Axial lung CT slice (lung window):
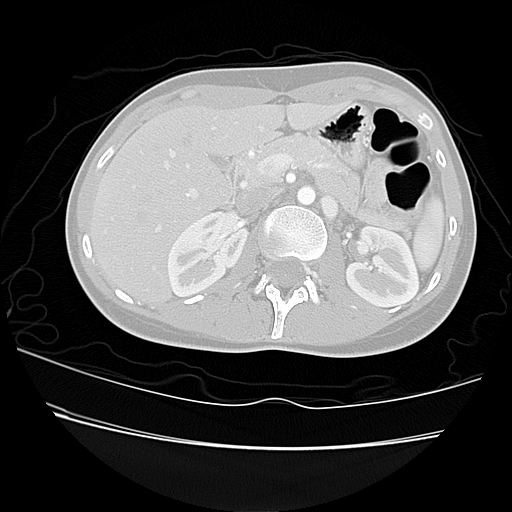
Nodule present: no